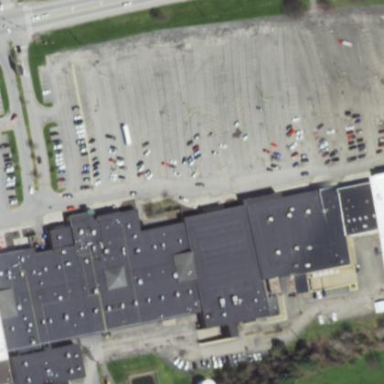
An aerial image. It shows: Mall building.